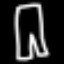
Label: pants